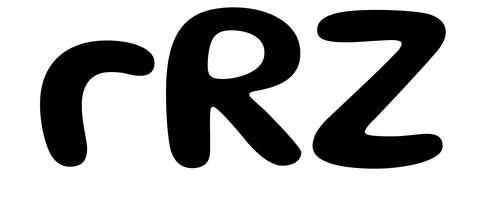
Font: Gluten_Medium